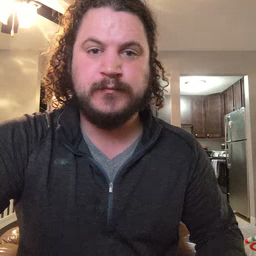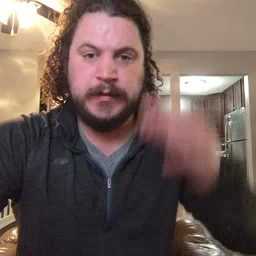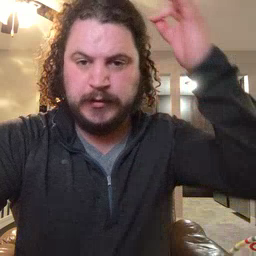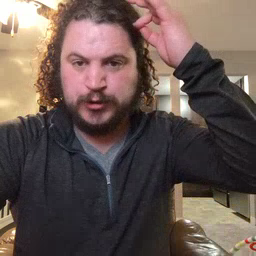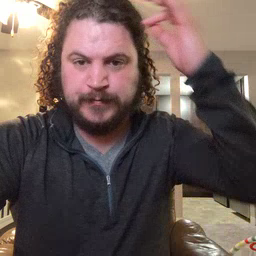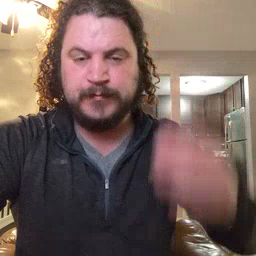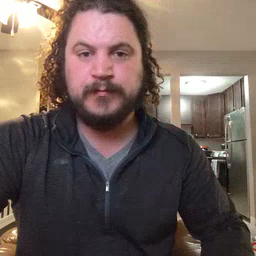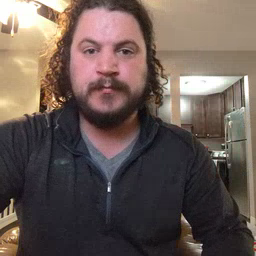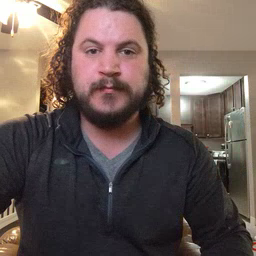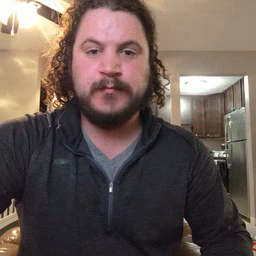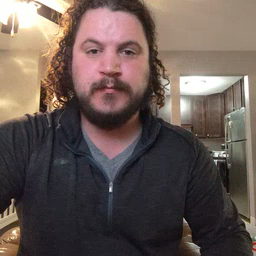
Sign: hair